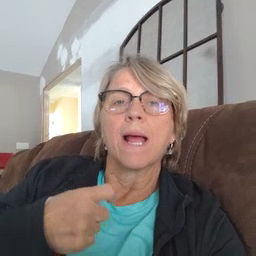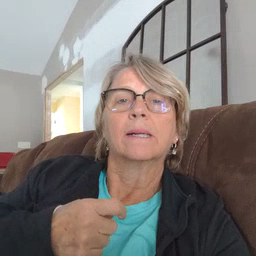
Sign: red